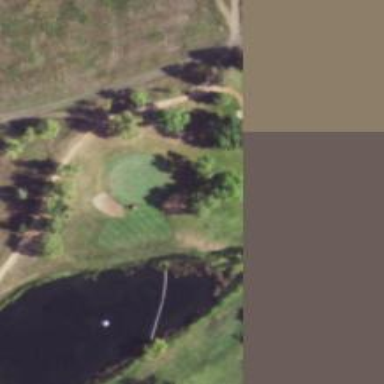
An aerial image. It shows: Golf hole.